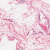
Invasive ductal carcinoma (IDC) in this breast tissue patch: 0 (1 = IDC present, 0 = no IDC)